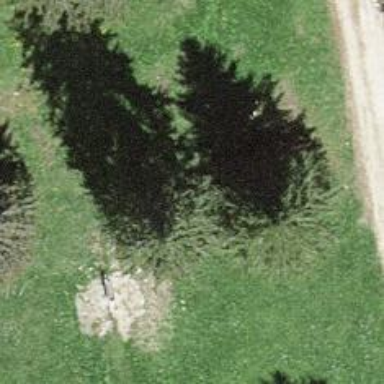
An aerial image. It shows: Beautiful tree in nature.